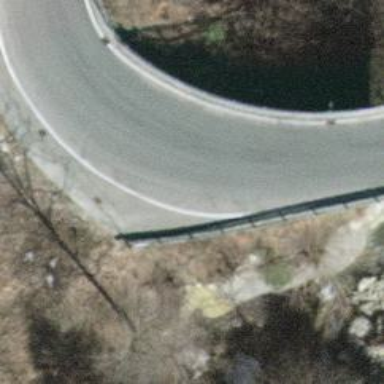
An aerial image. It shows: Tertiary road with bridge.